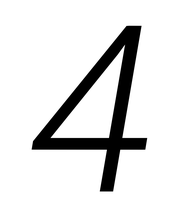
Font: Roboto-Italic_Light_Italic